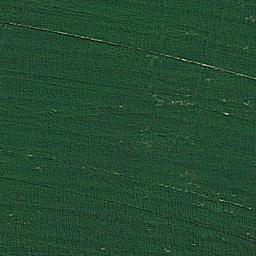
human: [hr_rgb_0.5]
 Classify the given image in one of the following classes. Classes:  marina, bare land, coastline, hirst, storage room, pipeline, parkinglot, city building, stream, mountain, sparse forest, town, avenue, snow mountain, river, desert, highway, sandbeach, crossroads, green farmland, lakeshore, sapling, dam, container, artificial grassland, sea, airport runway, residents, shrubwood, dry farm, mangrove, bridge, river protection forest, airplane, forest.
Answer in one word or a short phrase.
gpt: artificial grassland